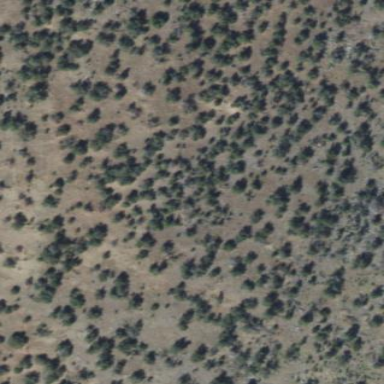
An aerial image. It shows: Patch of scrub vegetation.